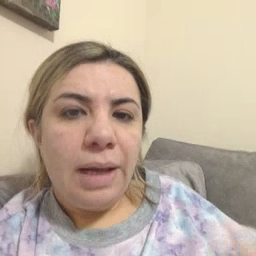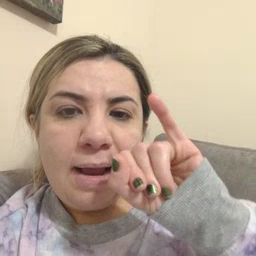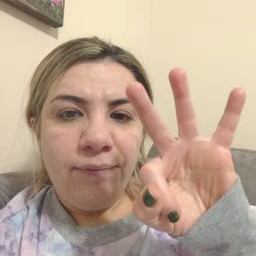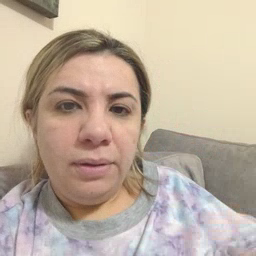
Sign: if